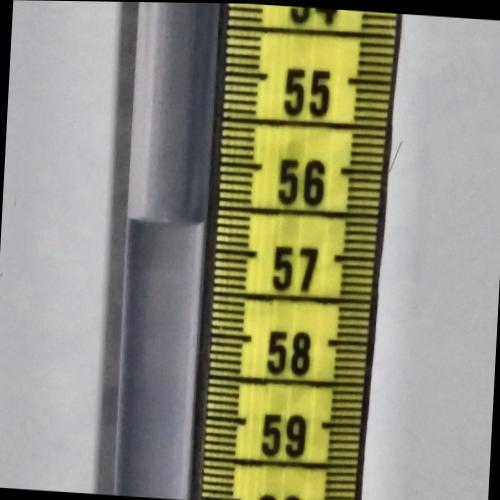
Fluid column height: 56.7 cm